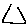
Label: triangle